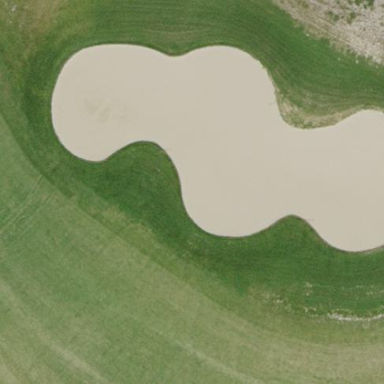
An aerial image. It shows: Sandy area is golf bunker.